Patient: sex M, age 78
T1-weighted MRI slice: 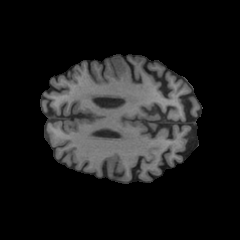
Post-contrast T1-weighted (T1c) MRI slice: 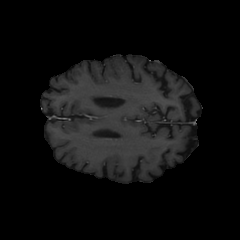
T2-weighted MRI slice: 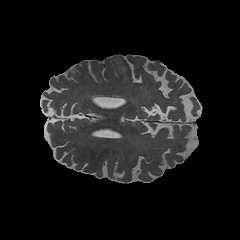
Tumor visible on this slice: yes
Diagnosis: Astrocytoma, IDH-wildtype
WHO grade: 3